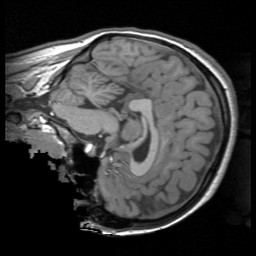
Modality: T1w
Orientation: sagittal